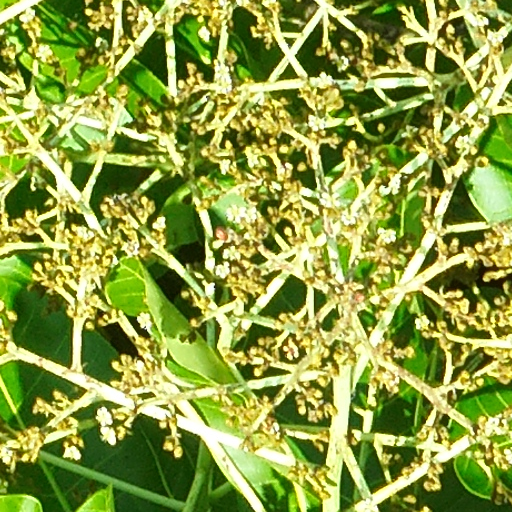
Species: Anacardium excelsum
GBIF accepted scientific name: Anacardium excelsum
Crown area (m\u00b2): 169.102